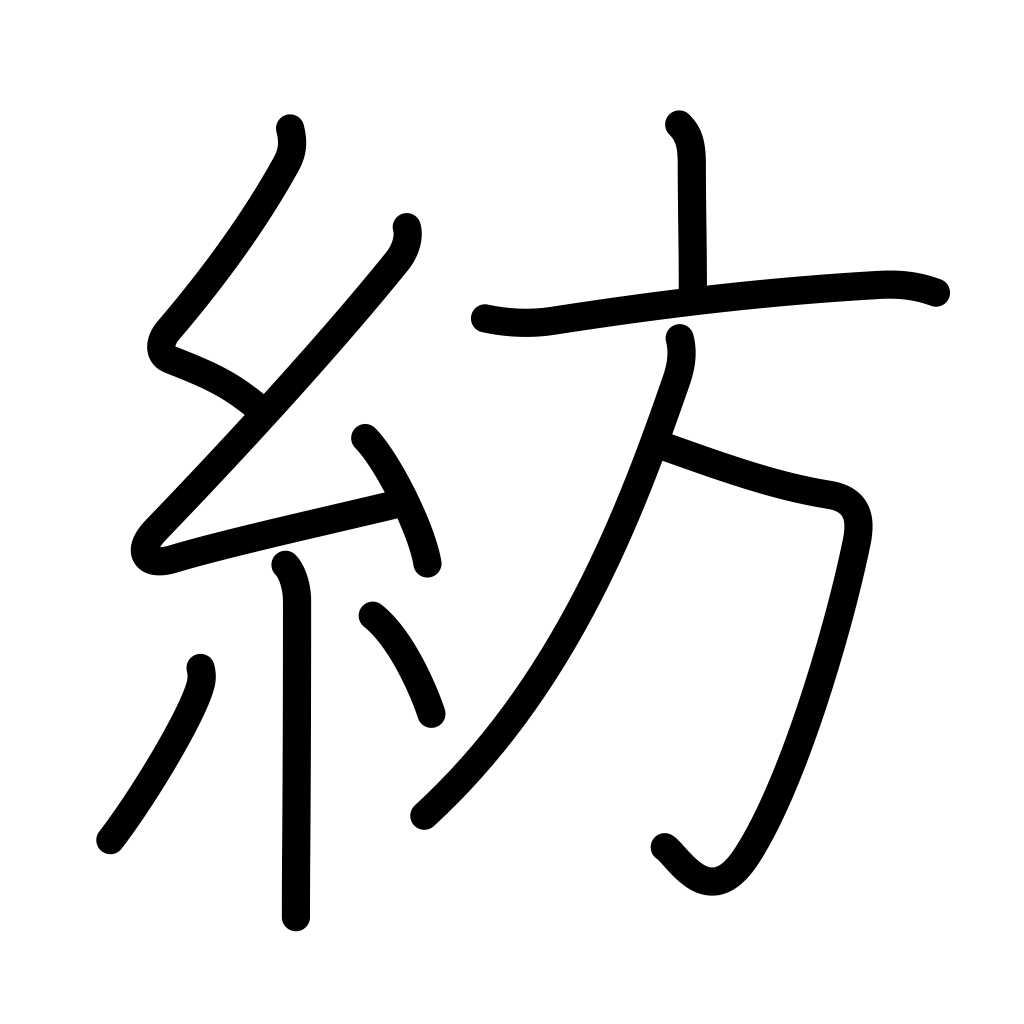
Meaning: spinning